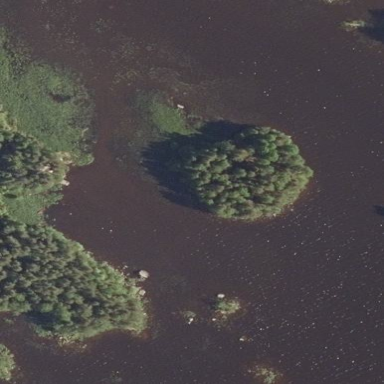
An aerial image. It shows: Islet covered with woodland.